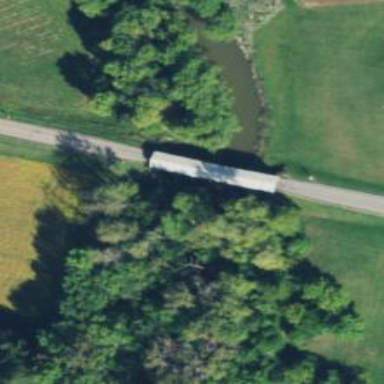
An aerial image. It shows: Covered bridge over tertiary road.